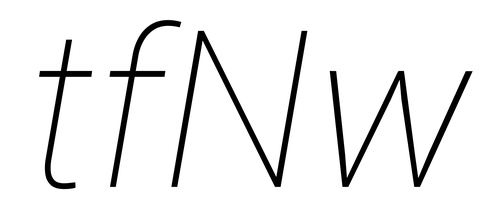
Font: Roboto-Italic_Thin_Italic